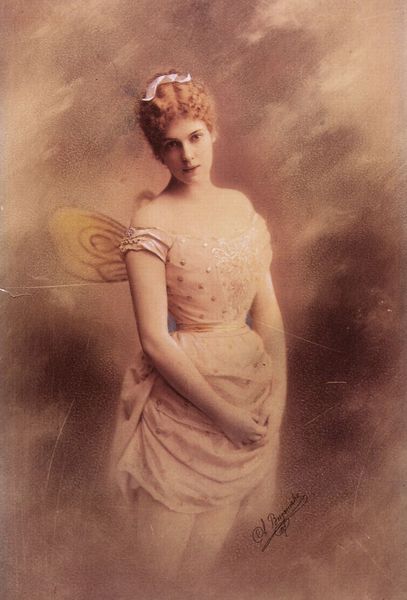
Titel: Porträt von Marija M. Petipa, einer berühmten Tänzerin der Marientheaters, in einem Kostüm der Oper "Der verzauberte Wald" von Ch. Drigo. St. Petersburg
Künstler: Charles Bergamasco
Schlagwörter: dunkel, flügel, hand, schatten, weiß, wolken, gelb, mädchen, ausschnitt, braun, frau, frisur, grau, haar, hell, hintergrund, jahrhundertwende, kleid, licht, profil, schwarz, blick, dame, beige, rock, schleife, arme, augen, falten, gesicht, bildnis, hals, hände, portrait, porträt, signatur, figur, haare, kostüm, pose, krone, locken, rosa, scheitel, schultern, seide, zart, engel, beine, taille, nebel, signiert, sepia, verkleidung, um 1900, altrosa, foto, fotografie, photographie, rothaarig, unterschrift, baun, tupfen, koloriert, photo, märchen, dreiviertelfigur, kitsch, fotographie, fee, elfe, märchenhaft, zauber, dunkeö, falen, lcoke, mini, himmelwesen, kolorieren, weichzeichner, porträtfotografie, altroa, halbbekleidet, himmlich, zauberwesen